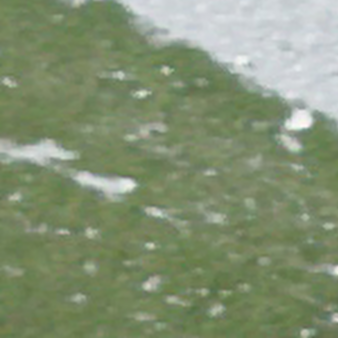
Label: other